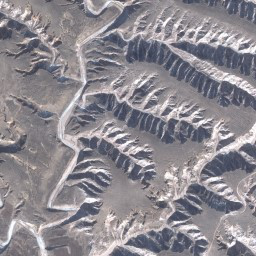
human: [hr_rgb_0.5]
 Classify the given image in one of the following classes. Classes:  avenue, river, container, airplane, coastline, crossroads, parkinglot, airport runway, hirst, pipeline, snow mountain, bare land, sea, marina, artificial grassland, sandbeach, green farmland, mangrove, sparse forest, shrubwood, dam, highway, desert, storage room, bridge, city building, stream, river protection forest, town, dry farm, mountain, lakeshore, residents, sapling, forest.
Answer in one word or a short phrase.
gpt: mountain